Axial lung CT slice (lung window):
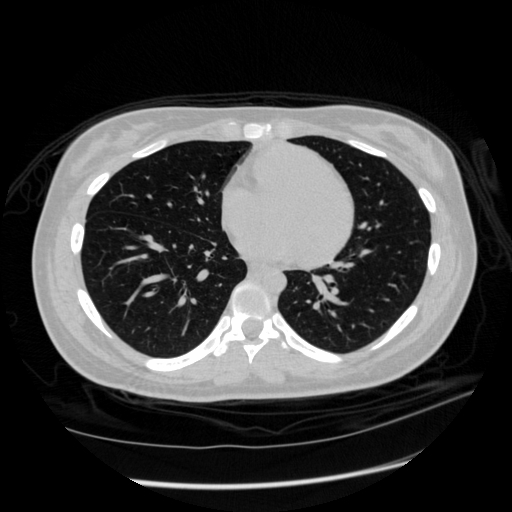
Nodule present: no